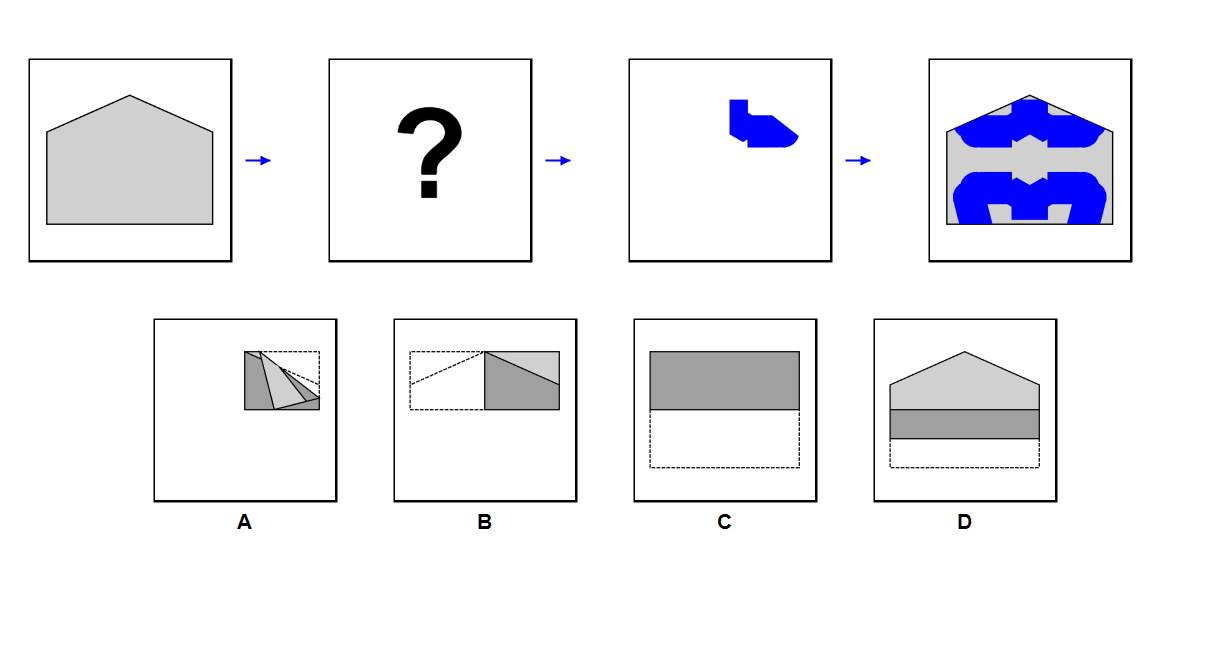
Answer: D